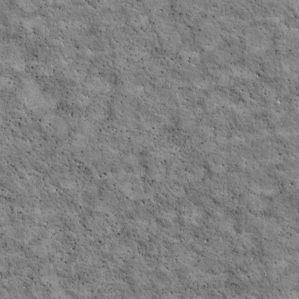
Label: non_frost